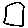
Label: hexagon